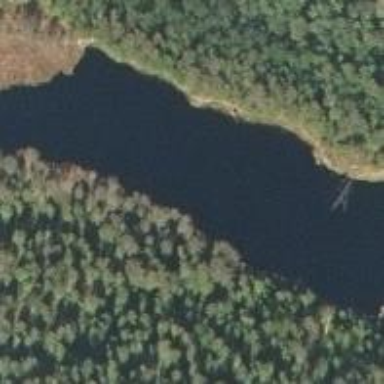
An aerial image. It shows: Serene lake.